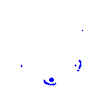
Particle: electron